Aerial crown-view tile of a tropical tree (Barro Colorado Island, Panama), acquired 20250317:
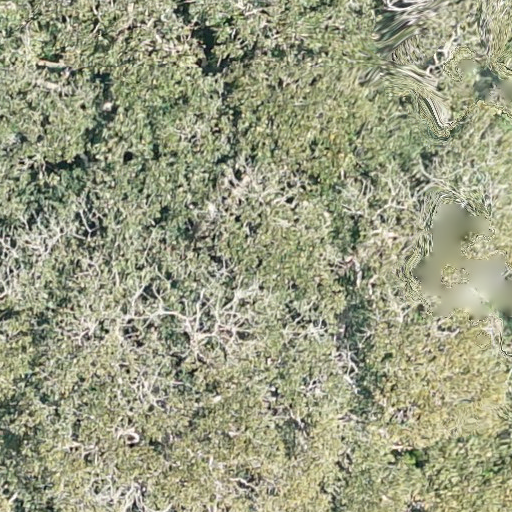
Species: Dipteryx oleifera
GBIF accepted scientific name: Dipteryx oleifera
Crown area: 915.497 m²